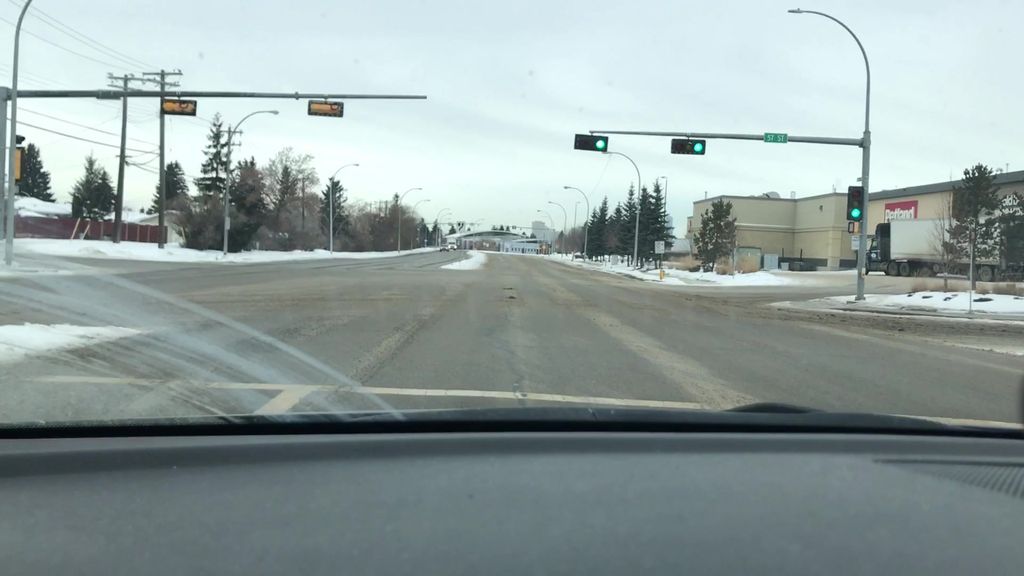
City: edmonton